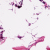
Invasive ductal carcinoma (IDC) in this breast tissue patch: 0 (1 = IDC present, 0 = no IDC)